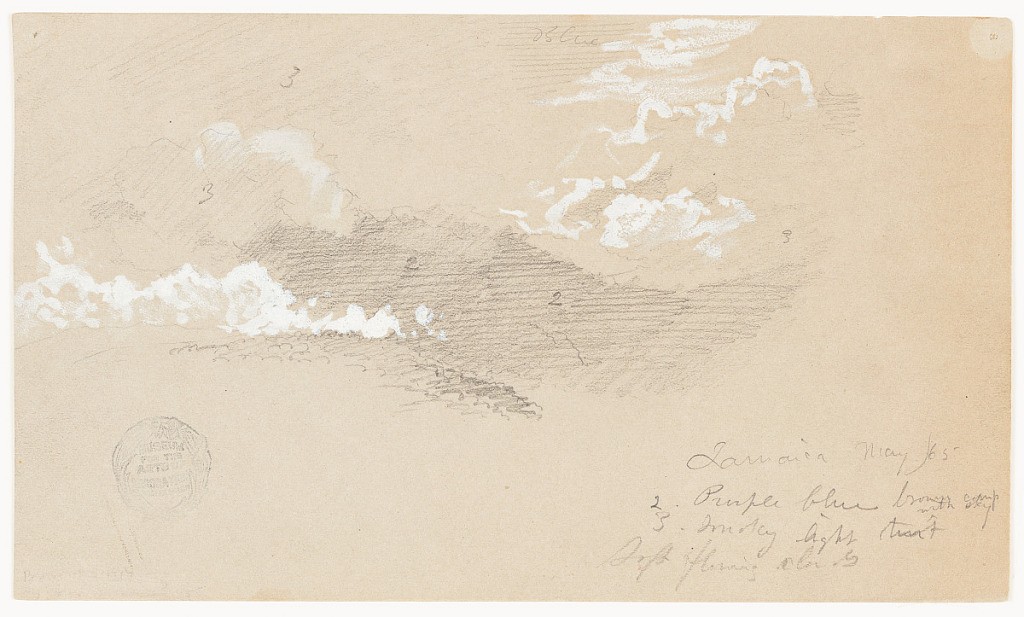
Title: Mountains and Clouds, Jamaica
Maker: Frederic Edwin Church, American, 1826–1900
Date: May 1865
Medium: Graphite and white gouache on gray wove paper
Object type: Drawing
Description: Landscape sketch showing a loosely sketched view of mountain ridges with puffy clouds in Jamaica. At center, two heavily wooded ridges are visible, one in front of the other. The far ridge is dark and shrouded in shadow. Billowing clouds, highlighted in white gouache, pass between and above the ridges in an otherwise clear sky.